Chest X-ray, AP view. Patient: 38 years old, sex M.
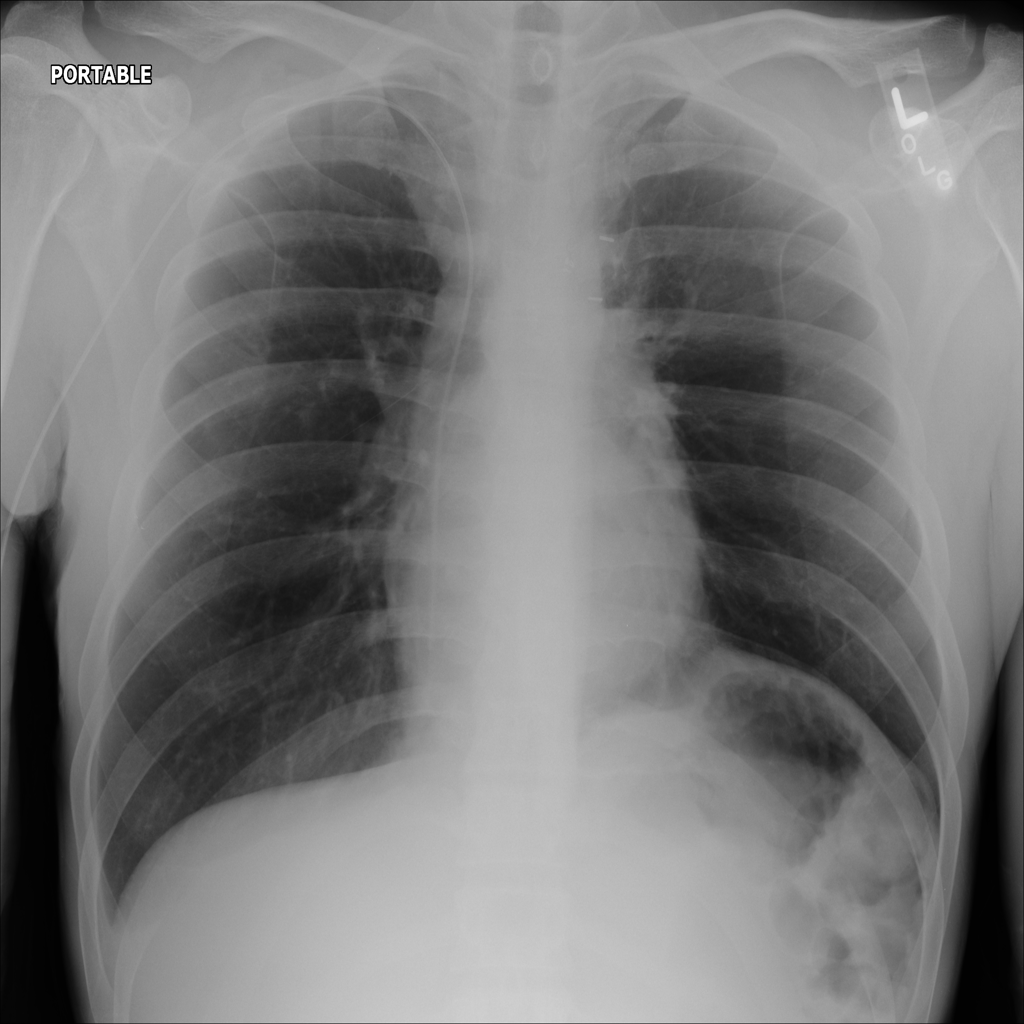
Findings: No Finding